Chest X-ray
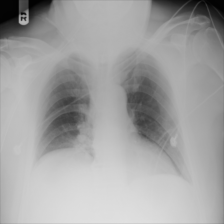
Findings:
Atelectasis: positive
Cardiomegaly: negative
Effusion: negative
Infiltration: positive
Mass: negative
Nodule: negative
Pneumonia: negative
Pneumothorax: negative
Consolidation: negative
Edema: negative
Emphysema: negative
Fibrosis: negative
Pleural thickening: negative
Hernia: negative